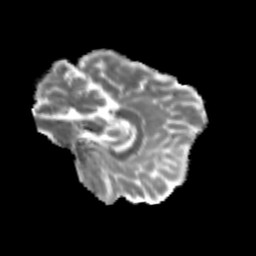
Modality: MD
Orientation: sagittal
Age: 23
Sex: female
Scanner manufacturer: siemens
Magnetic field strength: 3 T
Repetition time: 3.5 s
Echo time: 0.125 s